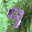
Label: 9